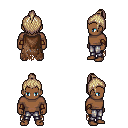
a pixel art fantasy rpg character, male body template, human, dark skin, brown tattered cape, metal pants, white blonde short topknot hairstyle, leather bracers, four views (front, back, left, right), 2x2 character sprite sheet, small pixel art, hard edges, no anti-aliasing